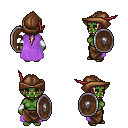
a pixel art fantasy rpg character, female body template, orc, green skin, lavender cape, robe skirt, white blonde ponytail hairstyle, leather cap, white cloth bracers, shield, four views (front, back, left, right), 2x2 character sprite sheet, small pixel art, hard edges, no anti-aliasing